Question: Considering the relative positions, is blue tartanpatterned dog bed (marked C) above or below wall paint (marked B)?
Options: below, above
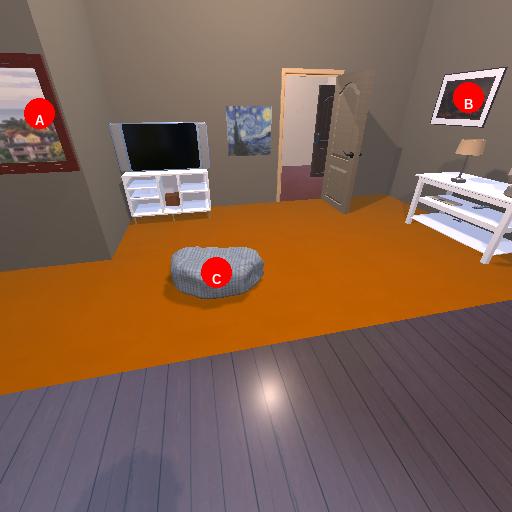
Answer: below